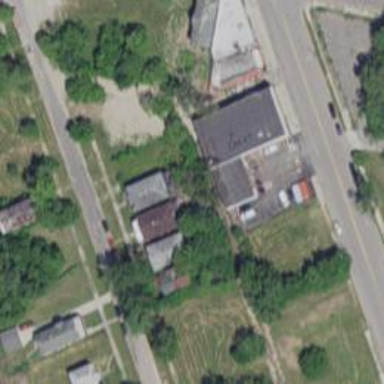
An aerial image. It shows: Animal shelter.